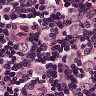
Metastatic tissue present: yes